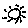
Label: sun